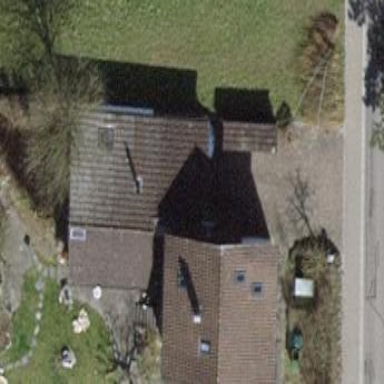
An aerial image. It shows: Building with tile roof.